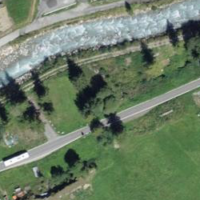
EUNIS habitat code: 23
Species observed at this site:
Aglais urticae
Carduus personata